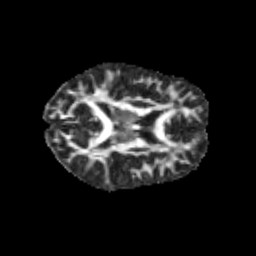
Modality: FA
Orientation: axial
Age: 13
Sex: female
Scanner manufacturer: siemens
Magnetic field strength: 3 T
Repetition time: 3.8 s
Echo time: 0.07 s